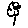
Label: flower